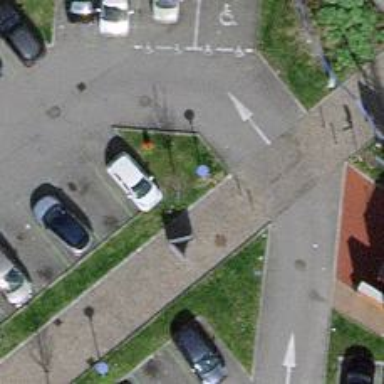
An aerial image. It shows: Assembly point for emergencies.